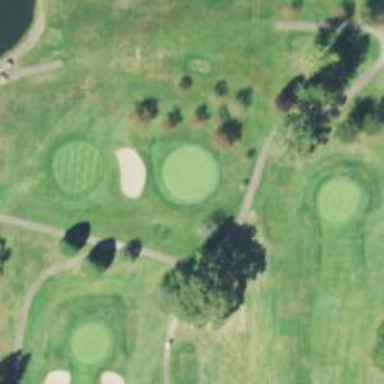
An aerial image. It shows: Pathway for golfing.